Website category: restaurant
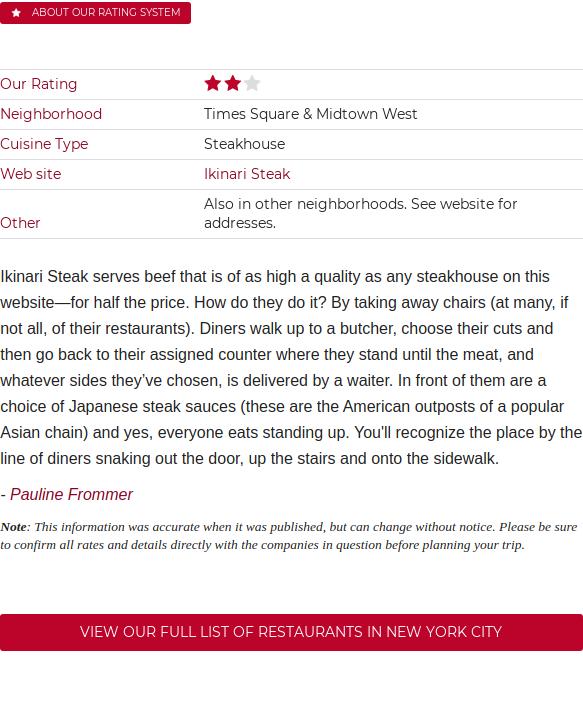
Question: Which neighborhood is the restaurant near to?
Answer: Times Square & Midtown West

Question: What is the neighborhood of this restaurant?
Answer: Times Square & Midtown West

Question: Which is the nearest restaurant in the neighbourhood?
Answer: Times Square & Midtown West

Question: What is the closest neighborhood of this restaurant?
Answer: Times Square & Midtown West

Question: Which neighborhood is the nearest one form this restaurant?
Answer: Times Square & Midtown West

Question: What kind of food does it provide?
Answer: Steakhouse

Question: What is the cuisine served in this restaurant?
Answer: Steakhouse

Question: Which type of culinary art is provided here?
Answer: Steakhouse

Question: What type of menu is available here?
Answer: Steakhouse

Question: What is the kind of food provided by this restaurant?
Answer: Steakhouse

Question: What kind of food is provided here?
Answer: Steakhouse

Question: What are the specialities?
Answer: Steakhouse